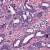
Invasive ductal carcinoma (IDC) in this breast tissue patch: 1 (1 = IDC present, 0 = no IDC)